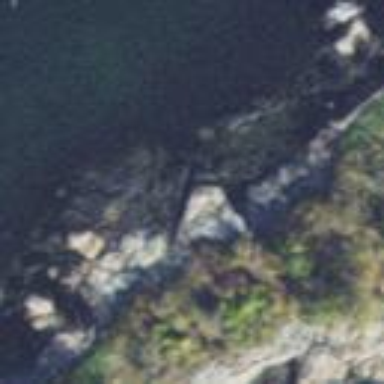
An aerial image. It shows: Rocky area where the tidal waters flow in.